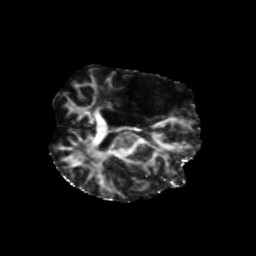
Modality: FA
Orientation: axial
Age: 46
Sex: female
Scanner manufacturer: siemens
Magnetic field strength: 3 T
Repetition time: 5.25 s
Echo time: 0.08 s